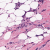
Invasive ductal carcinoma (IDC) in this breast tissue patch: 0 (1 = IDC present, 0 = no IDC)